Question: I used this code to make one 'TextBlock' with 2 different fonts:
'''
<TextBlock x:Name="textBlock3" FontSize="48" RelativePanel.Below="textBlock2" Margin="0,20,0,0" FontFamily="Segoe UI" IsTextSelectionEnabled="True">
<Run x:Name="textBlock3_1">00:00:00</Run>
<Run x:Name="textBlock3_2" FontSize="20">.00</Run>
</TextBlock>
'''
But it makes the two texts a bit too far apart from each other:

Is there a way to make them come closer? I tried setting the margins, turns out they didn't have a margin property.
EDIT: I also want to figure out how to make 'textBlock3_2' aligned to the top. I couldn't find this property as well.
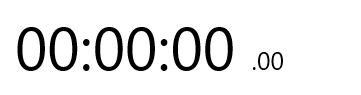
Answer: I succeeded to correct it by leaving the two run items on the same line (without spaces between them)
'''
<TextBlock x:Name="textBlock3" FontSize="48" Margin="0,20,0,0" FontFamily="Segoe UI" >
<Run x:Name="textBlock3_1">00:00:00</Run><Run x:Name="textBlock3_2" FontSize="20" BaselineAlignment="TextTop">.00</Run>
</TextBlock>
'''
Edit: I added an extra property for your additional request